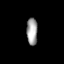
Tissue: prostate
Cell type: T cells
Senescence score: 0.723
Nuclear area (px): 288
Mean DAPI intensity: 161.507